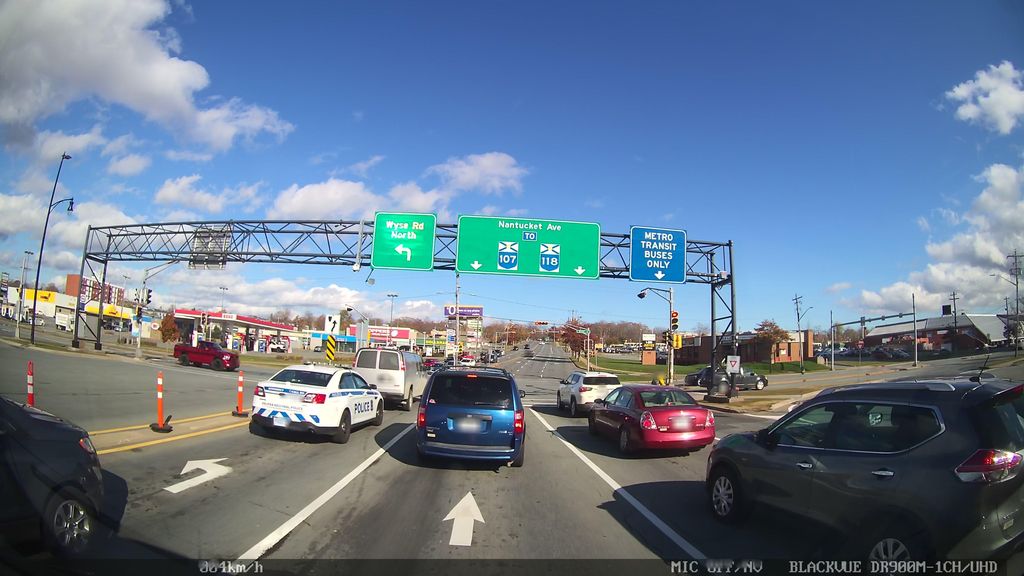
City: halifax